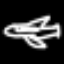
Label: airplane